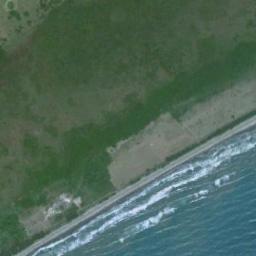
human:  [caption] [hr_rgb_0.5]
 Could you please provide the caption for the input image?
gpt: The blue oceans and green grass .

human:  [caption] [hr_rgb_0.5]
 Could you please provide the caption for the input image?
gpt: The beach with brown sand and some green plants on the beach .

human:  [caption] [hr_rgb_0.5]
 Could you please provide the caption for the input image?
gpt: The beach is made up of green seawater, Coast with dense green plants and coast with sparse green plants .

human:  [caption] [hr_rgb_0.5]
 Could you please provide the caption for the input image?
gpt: The grass is beside the beach .

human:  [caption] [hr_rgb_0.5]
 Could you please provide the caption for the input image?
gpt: The sea was rough by the beach .